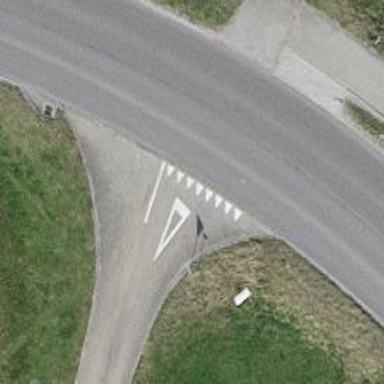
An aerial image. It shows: Road with "give way" sign.